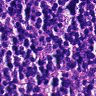
Metastatic tissue present: no